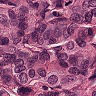
Metastatic tissue present: yes